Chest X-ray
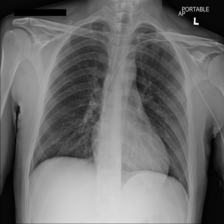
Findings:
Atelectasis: negative
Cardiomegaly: negative
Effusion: negative
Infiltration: negative
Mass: negative
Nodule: negative
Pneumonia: negative
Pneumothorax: negative
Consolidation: negative
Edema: negative
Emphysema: negative
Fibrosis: negative
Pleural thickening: negative
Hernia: negative